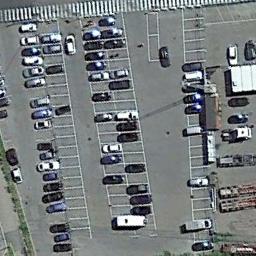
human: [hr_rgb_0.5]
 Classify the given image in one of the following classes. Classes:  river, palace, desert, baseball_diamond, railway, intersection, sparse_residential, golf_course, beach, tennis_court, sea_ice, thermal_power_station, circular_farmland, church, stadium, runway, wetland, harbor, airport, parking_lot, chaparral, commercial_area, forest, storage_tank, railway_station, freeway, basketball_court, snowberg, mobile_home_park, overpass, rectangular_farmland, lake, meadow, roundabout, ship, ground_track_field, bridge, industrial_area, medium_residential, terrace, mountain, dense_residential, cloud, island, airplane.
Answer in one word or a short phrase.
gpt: parking_lot